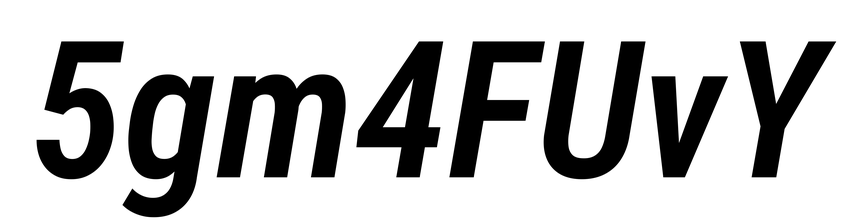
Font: Roboto-Italic_Condensed_SemiBold_Italic